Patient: sex M, age 49
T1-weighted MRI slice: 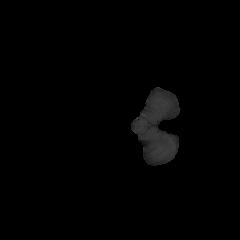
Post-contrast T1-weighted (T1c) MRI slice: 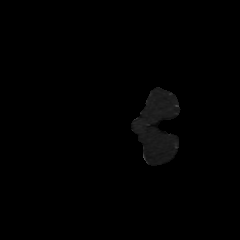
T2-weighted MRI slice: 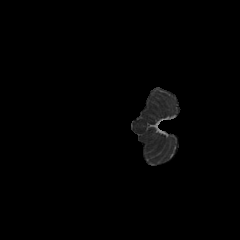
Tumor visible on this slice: no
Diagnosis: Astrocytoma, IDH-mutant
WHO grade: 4